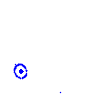
Particle: kaon